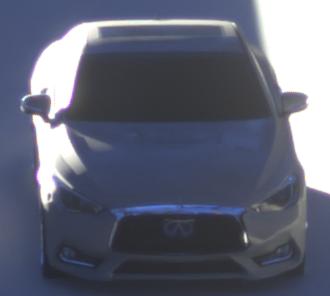
Make: Infiniti
Model: Q60 2.0t
Detailed model: Q60 (V37)
Model produced from: 2016/10
Model produced until: 2018/08
Doors: 2
Color: gray
Road condition: dry road
Daytime: sunrise or sunset
Contrast: high contrast